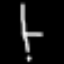
Label: chair